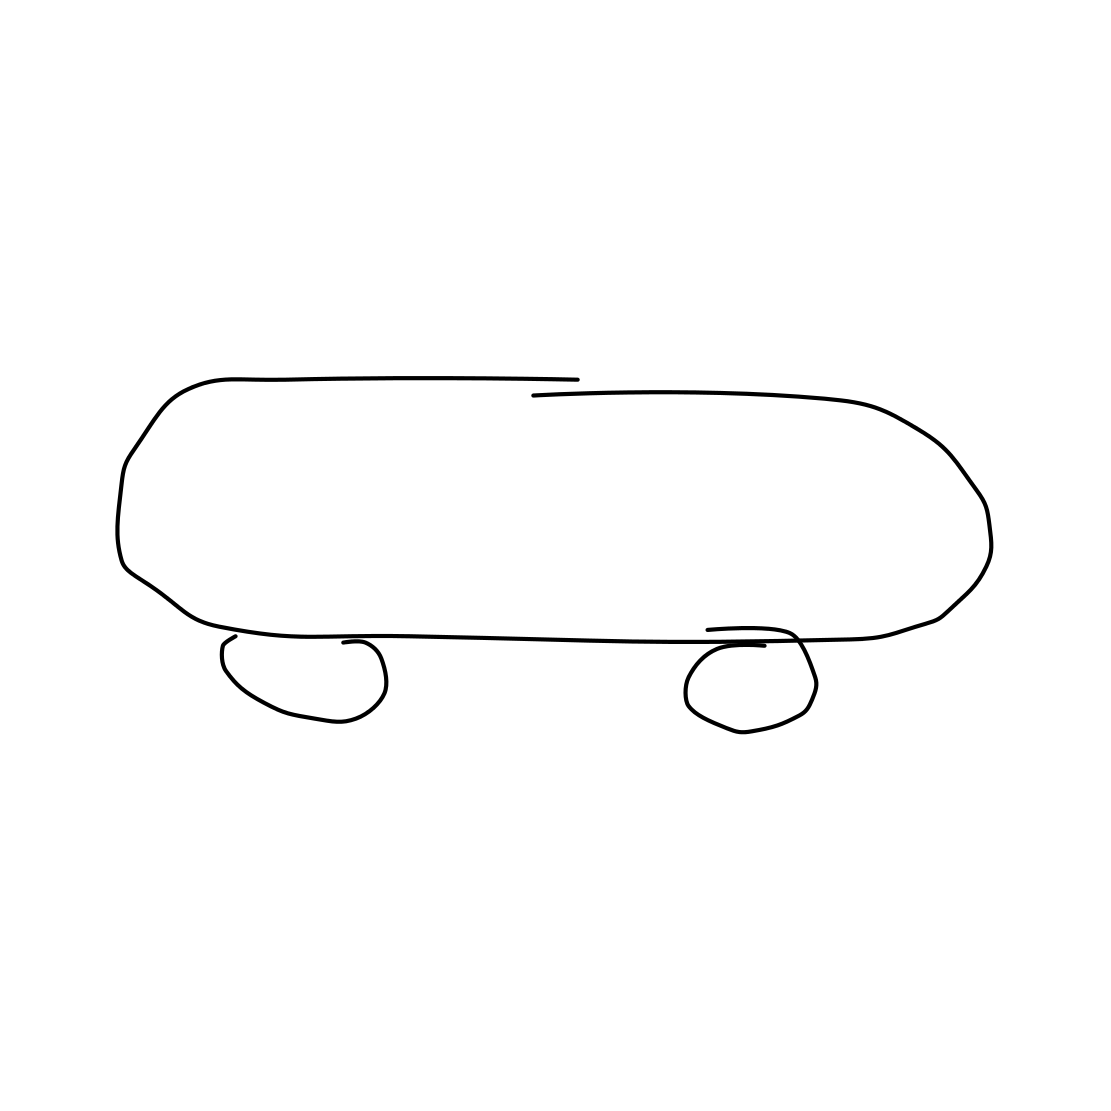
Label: skateboard